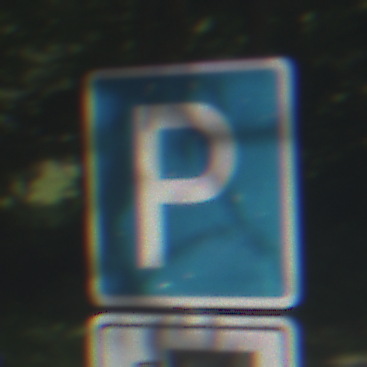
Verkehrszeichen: Parken
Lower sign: HinweisDurchSinnbild7
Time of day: Midday
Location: Outdoor (RoadRail)
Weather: Clear
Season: NotSpecified
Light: Natural